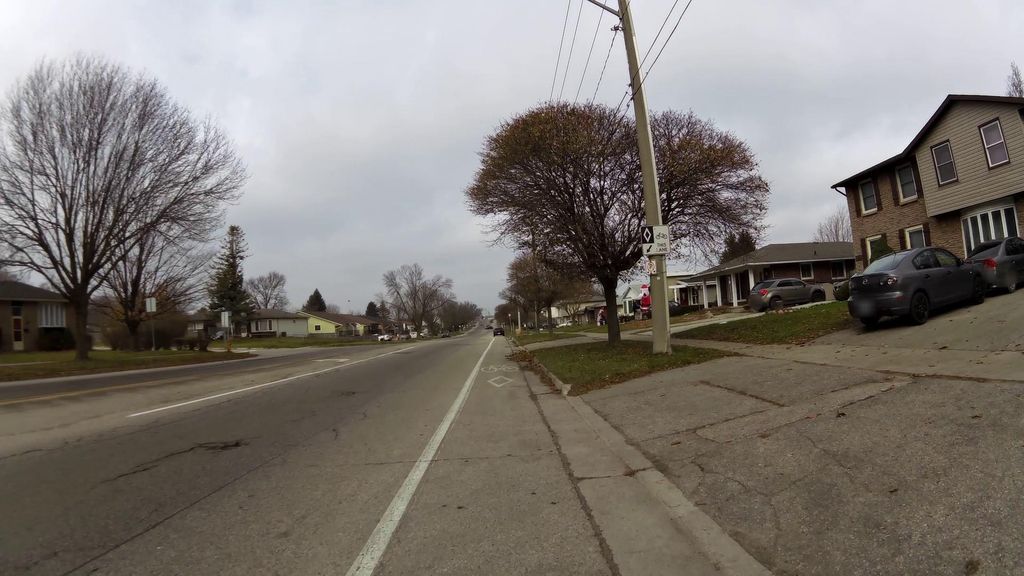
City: kitchener-waterloo